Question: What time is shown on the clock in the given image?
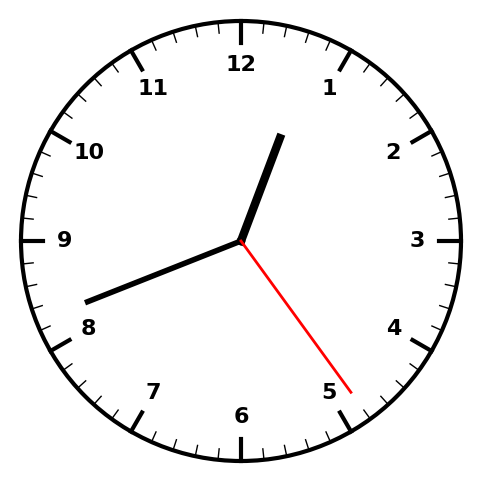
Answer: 12:41:24